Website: crate-barrel
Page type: customer-info-address
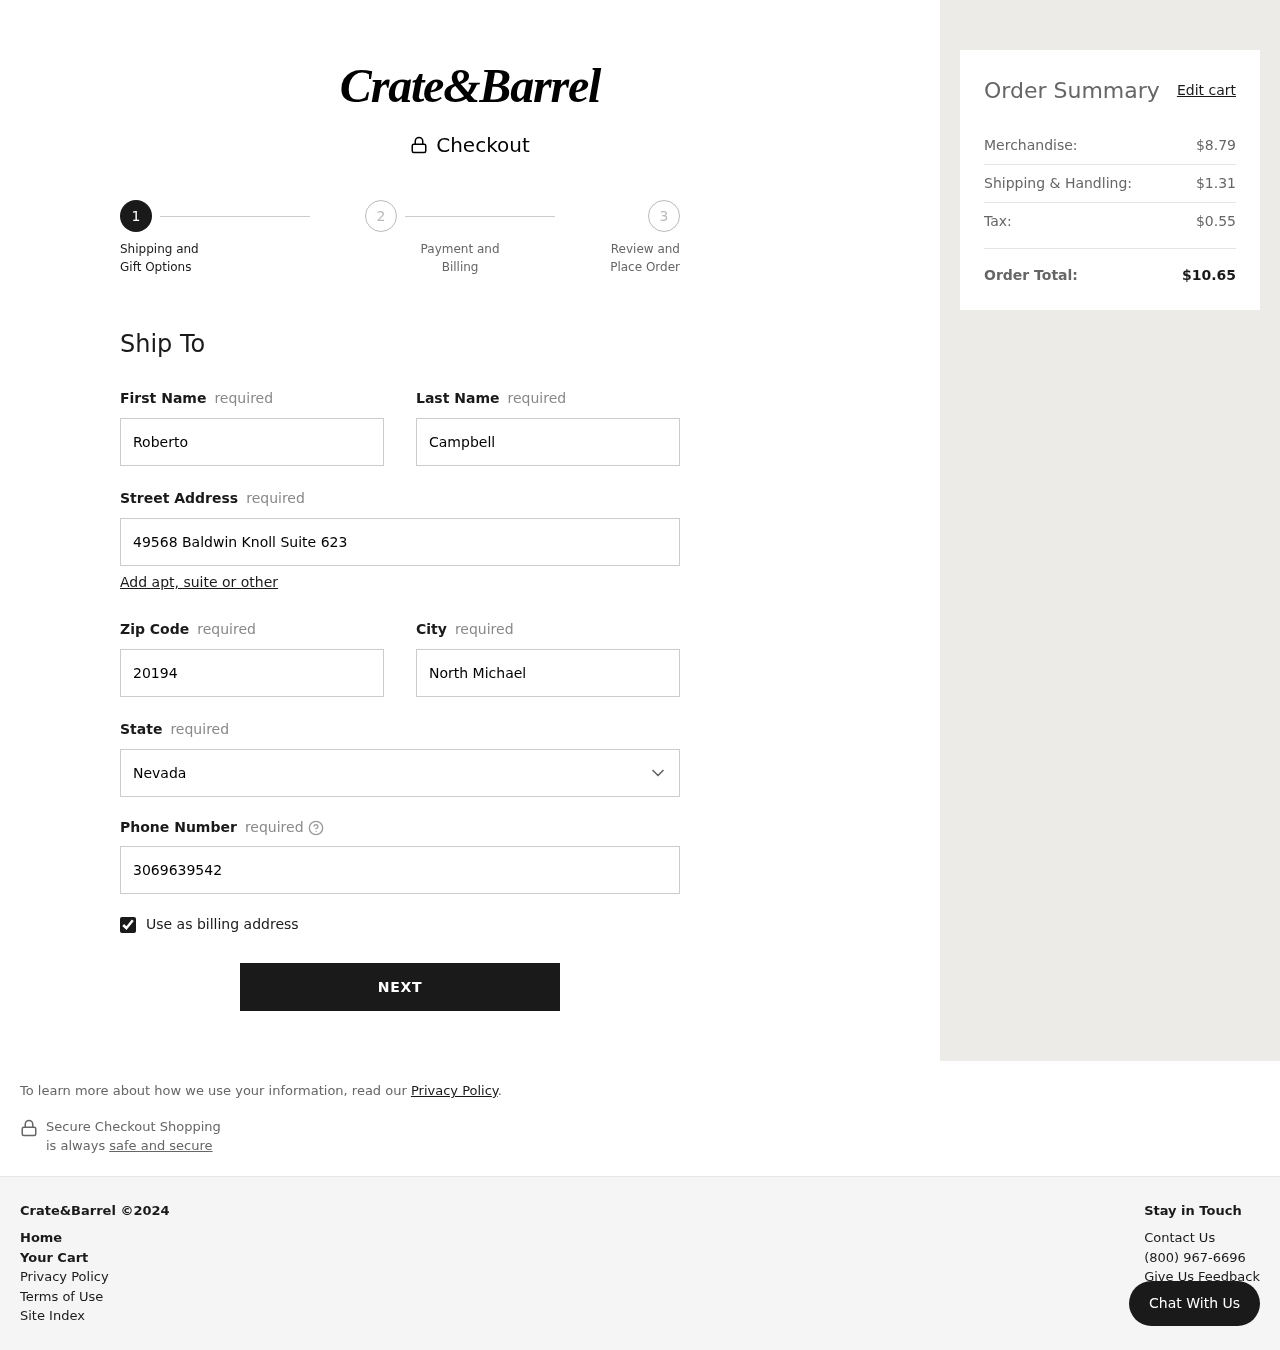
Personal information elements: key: PII_CITY
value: North Michael
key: PII_FIRSTNAME
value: Roberto
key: PII_LASTNAME
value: Campbell
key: PII_PHONE
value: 3069639542
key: PII_POSTCODE
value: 20194
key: PII_STATE
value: Nevada
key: PII_STREET
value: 49568 Baldwin Knoll Suite 623
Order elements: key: ORDER_SUBTOTAL
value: $8.79
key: ORDER_SHIPPING_COST
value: $1.31
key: ORDER_TAX
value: $0.55
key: ORDER_TOTAL
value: $10.65